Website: apple
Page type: review-order
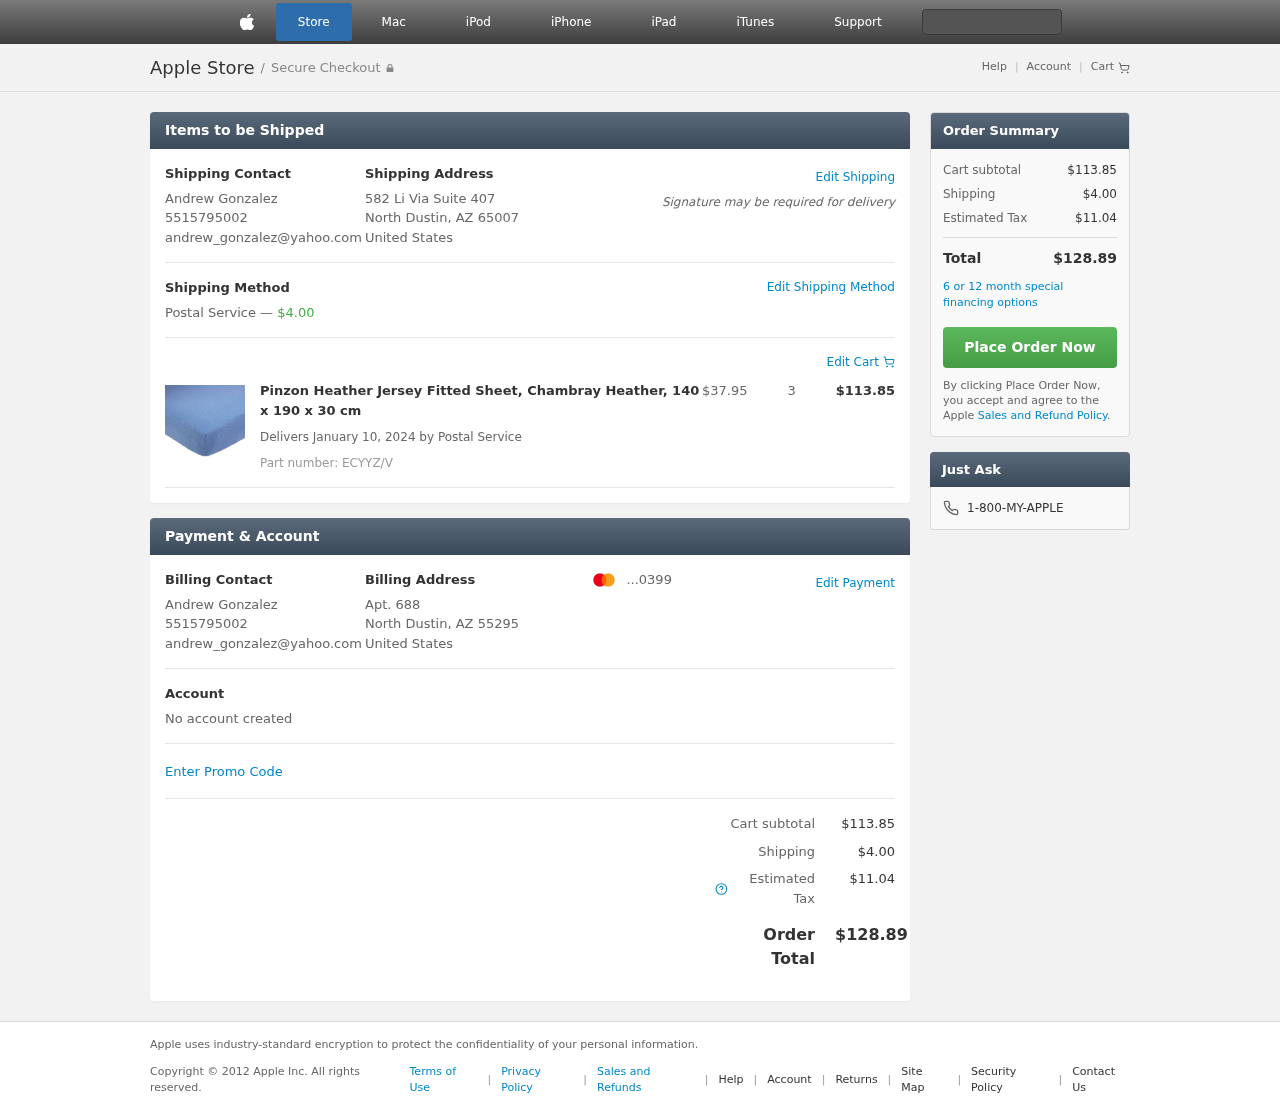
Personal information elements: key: PII_CARD_LAST4
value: ...0399
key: PII_CITY_STATE_ZIP
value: North Dustin, AZ 65007
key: PII_CITY_STATE_ZIP2
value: North Dustin, AZ 55295
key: PII_COUNTRY
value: United States
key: PII_EMAIL
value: andrew_gonzalez@yahoo.com
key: PII_EMAIL2
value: andrew_gonzalez@yahoo.com
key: PII_FULLNAME
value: Andrew Gonzalez
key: PII_FULLNAME2
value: Andrew Gonzalez
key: PII_PHONE
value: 5515795002
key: PII_PHONE2
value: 5515795002
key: PII_STREET
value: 582 Li Via Suite 407
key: PII_STREET2
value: Apt. 688
Product elements: key: PRODUCT1_NAME
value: Pinzon Heather Jersey Fitted Sheet, Chambray Heather, 140 x 190 x 30 cm
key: PRODUCT1_PRICE
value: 37.95
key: PRODUCT1_QUANTITY
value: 3
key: PRODUCT1_TOTAL
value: $113.85
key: PRODUCT_PART_NUMBER
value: ECYYZ/V
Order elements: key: ORDER_SHIPPING_COST
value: $4.00
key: ORDER_DELIVERY_DATE
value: Delivers January 10, 2024 by Postal Service
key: ORDER_SUBTOTAL
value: $113.85
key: ORDER_TAX
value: $11.04
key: ORDER_TOTAL
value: $128.89